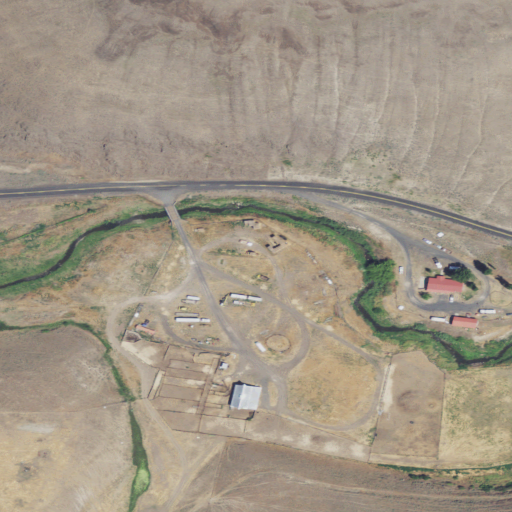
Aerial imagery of valley in Oregon named Cunningham Canyon containing grassland, herbaceous wetlands, cultivated crops, open development, shrub, low intensity development, and medium intensity development